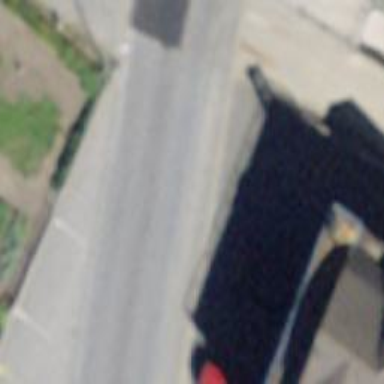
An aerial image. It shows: Unmarked crossing on the road.